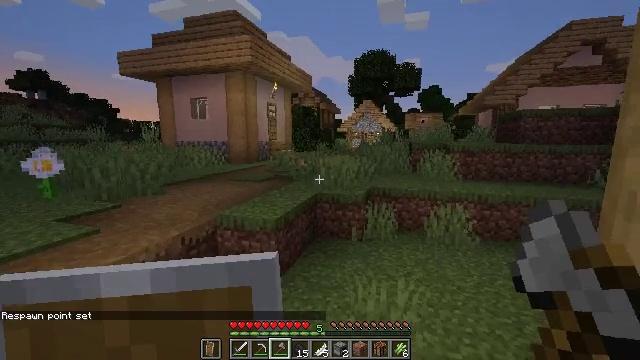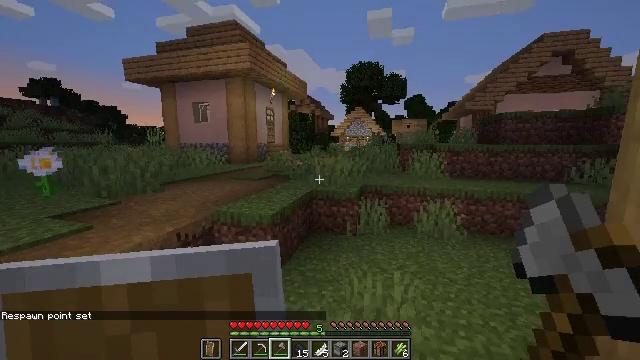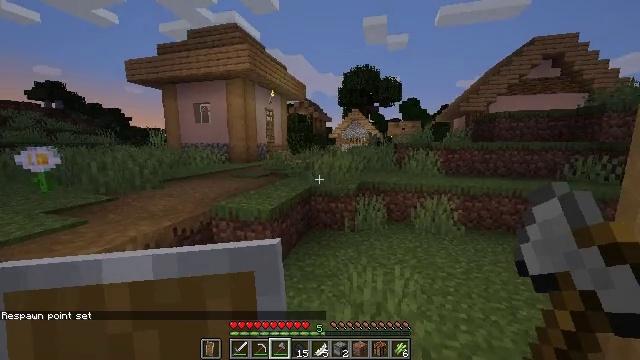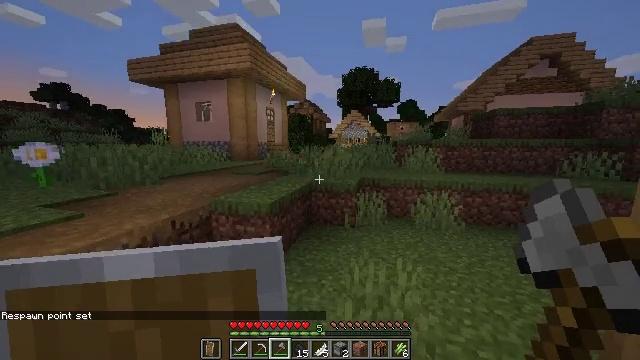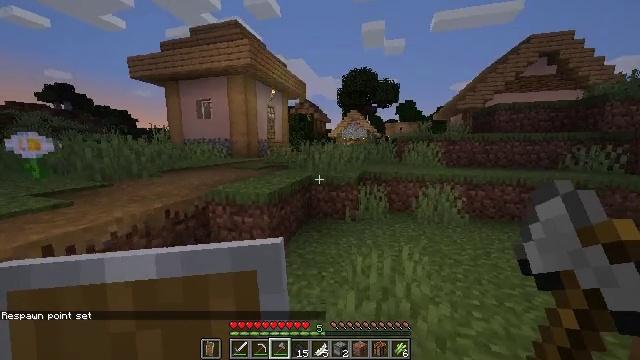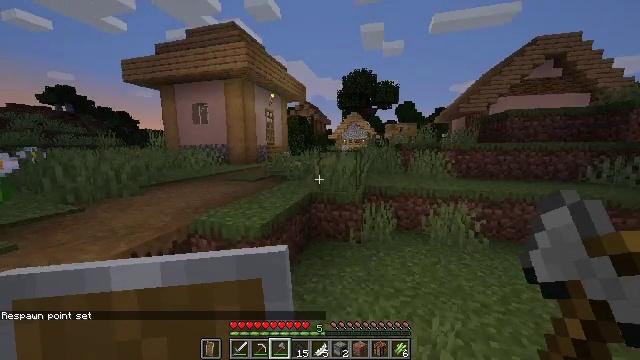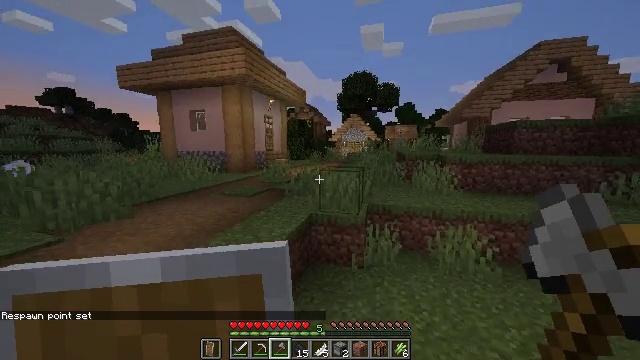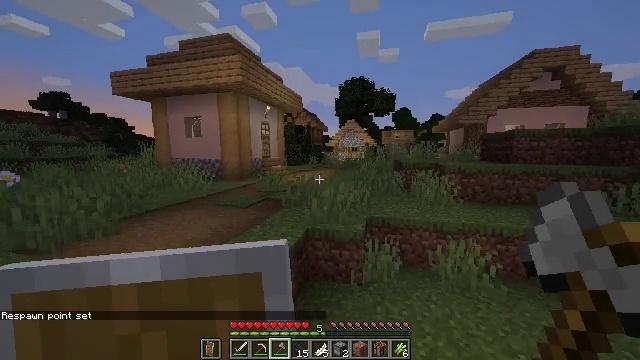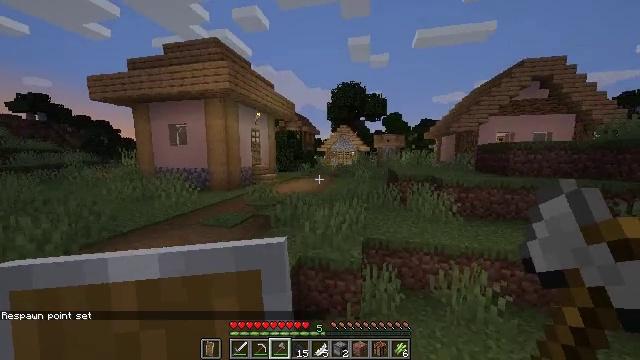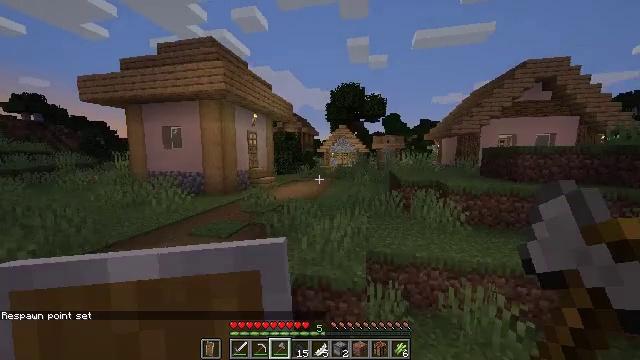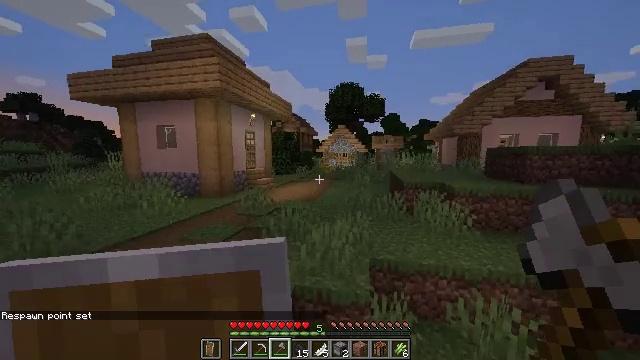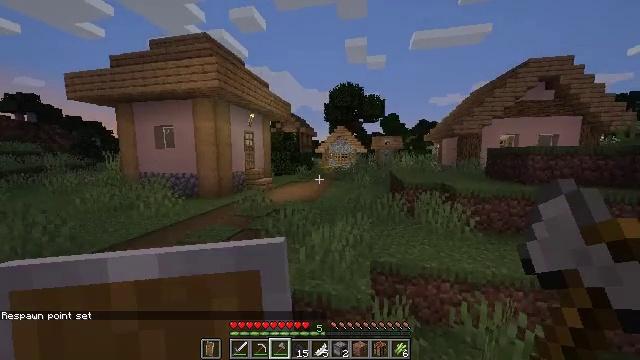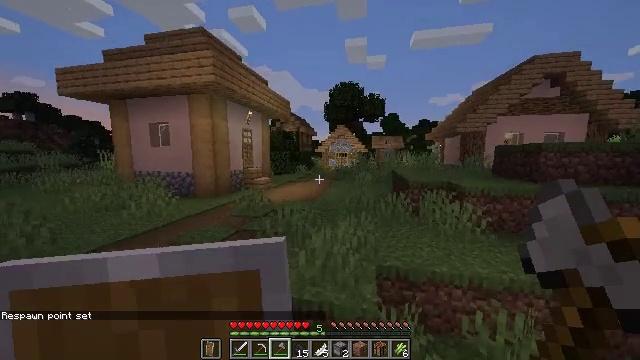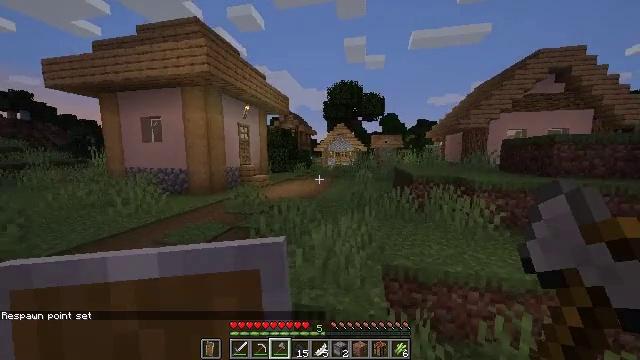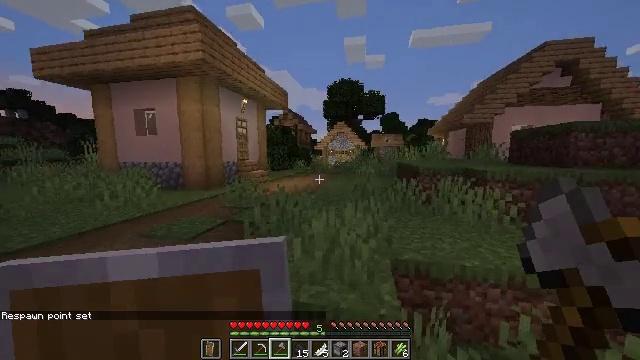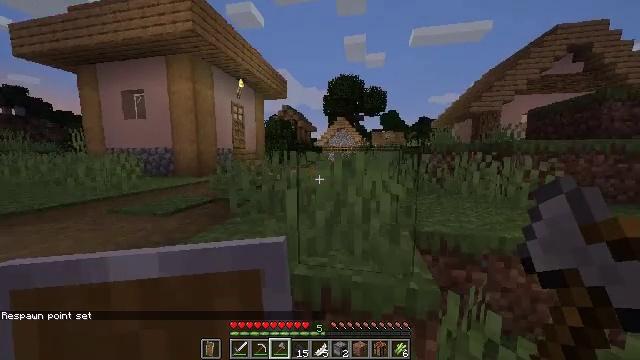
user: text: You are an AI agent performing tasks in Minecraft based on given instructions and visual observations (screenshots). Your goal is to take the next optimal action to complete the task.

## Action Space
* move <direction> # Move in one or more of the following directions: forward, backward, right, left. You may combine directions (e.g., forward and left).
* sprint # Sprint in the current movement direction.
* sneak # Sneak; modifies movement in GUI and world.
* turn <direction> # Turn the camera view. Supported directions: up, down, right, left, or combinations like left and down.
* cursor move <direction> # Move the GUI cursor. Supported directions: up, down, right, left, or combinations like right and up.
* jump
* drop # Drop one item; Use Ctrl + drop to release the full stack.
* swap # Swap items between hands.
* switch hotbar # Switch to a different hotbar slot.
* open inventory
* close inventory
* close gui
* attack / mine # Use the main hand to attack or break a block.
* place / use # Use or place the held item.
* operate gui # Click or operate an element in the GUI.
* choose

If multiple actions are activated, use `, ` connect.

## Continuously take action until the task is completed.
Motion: motion action
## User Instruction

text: Destroy the wheat to collect it.
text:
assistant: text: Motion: move forward, sprint, turn right
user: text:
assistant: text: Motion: move forward, sprint, jump
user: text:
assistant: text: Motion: move forward, sprint, jump
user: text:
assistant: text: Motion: move forward, sprint, jump
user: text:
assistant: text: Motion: move forward, sprint, jump
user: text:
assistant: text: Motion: move forward, sprint, jump
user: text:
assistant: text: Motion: move forward, sprint, turn up, jump
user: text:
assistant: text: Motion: move forward, sprint, turn right, jump
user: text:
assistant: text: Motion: move forward, sprint, jump
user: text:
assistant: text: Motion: move forward, sprint, jump
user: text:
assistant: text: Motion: move forward, sprint, jump
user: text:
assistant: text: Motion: move forward, sprint, jump
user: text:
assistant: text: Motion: move forward, sprint, jump
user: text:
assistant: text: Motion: move forward, sprint, jump
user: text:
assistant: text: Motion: move forward, sprint, jump
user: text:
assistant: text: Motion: move forward, sprint, jump
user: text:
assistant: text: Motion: move forward, sprint, jump
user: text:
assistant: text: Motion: move forward, sprint, jump
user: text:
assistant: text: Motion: move forward, sprint, jump
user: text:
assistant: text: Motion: move forward, sprint, jump
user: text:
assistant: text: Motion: move forward, sprint, jump
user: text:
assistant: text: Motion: move forward, sprint, jump
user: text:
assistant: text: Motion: move forward, sprint, jump
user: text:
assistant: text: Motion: move forward, sprint, jump
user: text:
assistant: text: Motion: move forward, sprint, jump
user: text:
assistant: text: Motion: move forward, sprint, jump
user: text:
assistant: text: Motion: move forward, sprint, jump
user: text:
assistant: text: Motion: move forward, sprint, turn right, jump
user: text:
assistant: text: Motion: move forward, sprint, jump
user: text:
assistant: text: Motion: move forward, sprint, jump